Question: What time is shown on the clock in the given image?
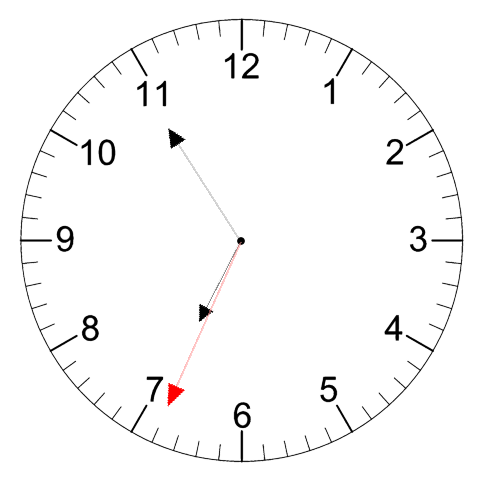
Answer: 06:54:34